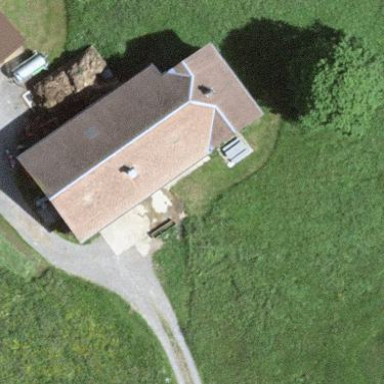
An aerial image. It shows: Farm building.